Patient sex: M
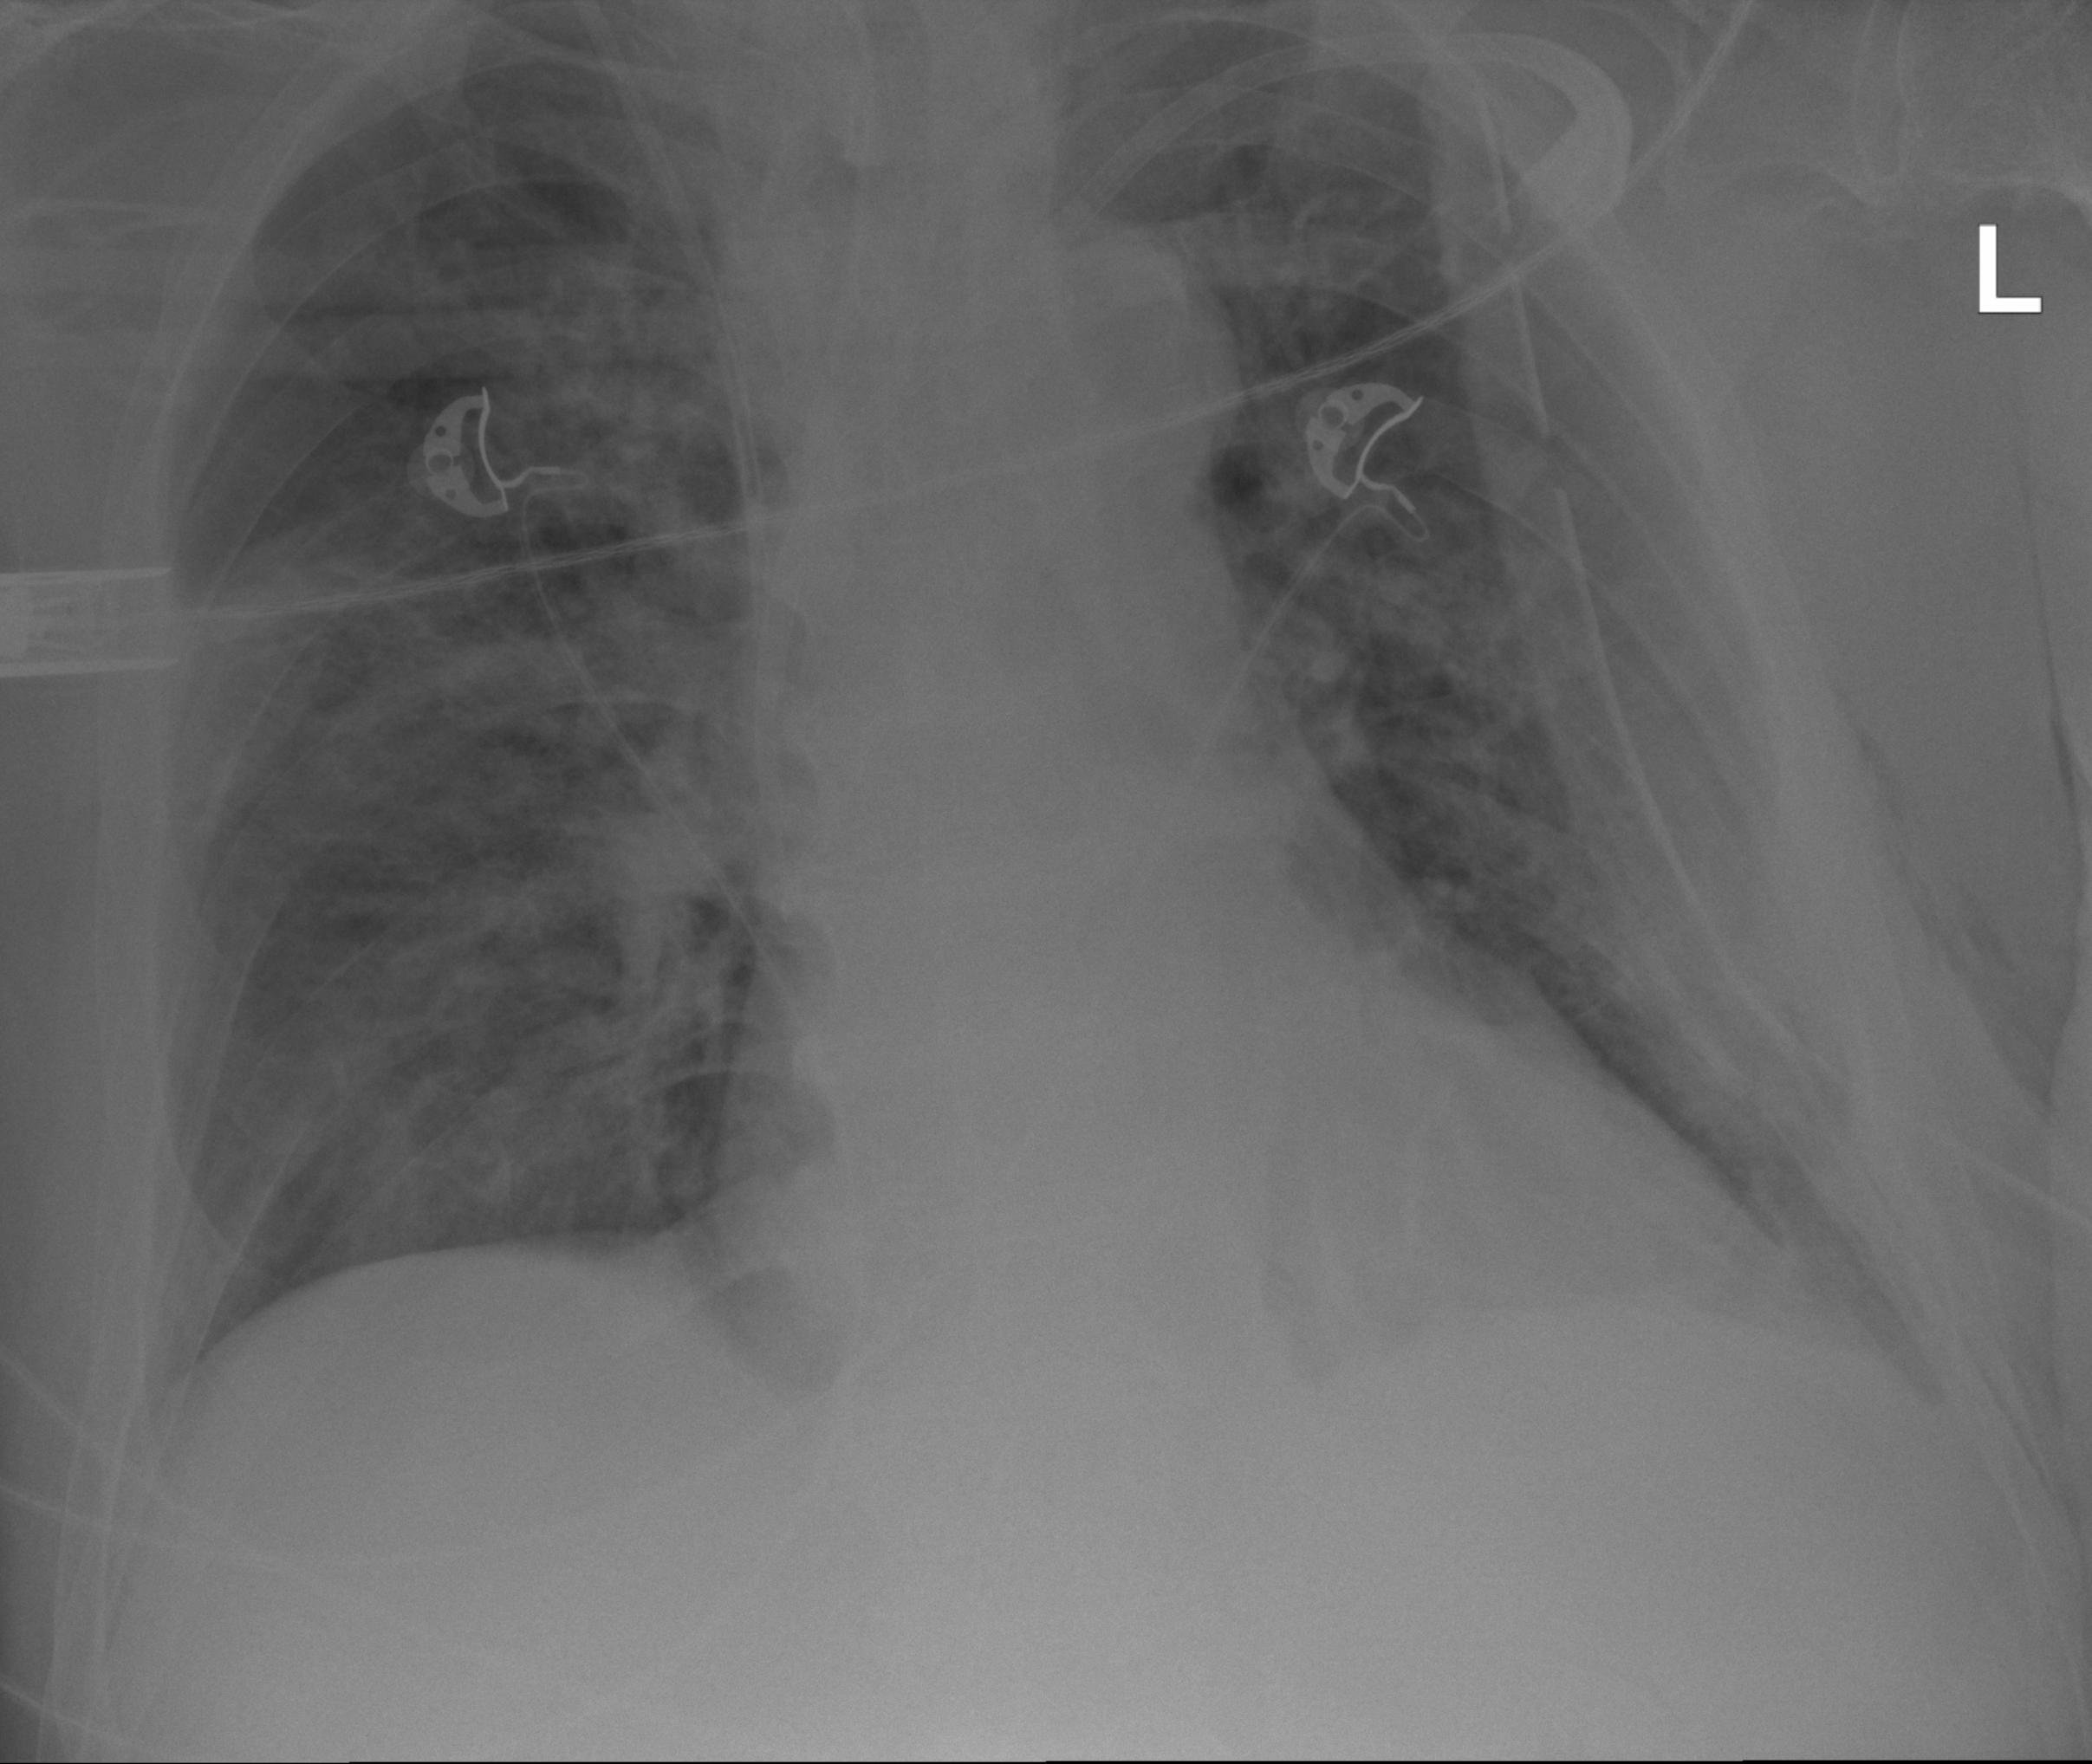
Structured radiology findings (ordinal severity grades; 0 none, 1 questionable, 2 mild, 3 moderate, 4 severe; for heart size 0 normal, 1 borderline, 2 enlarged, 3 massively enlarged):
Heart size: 1
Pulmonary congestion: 2
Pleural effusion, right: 2
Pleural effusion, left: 2
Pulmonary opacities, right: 3
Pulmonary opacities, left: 2
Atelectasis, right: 2
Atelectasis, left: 2